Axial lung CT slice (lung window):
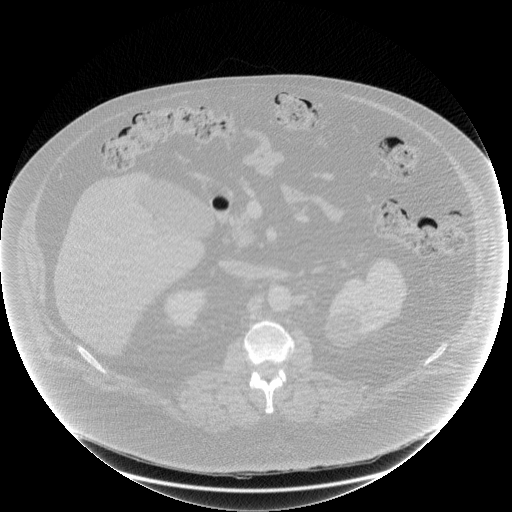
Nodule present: no